Question: The serial port program attempted to print the data from the Python
Let me show you the code I used.
'''
import serial
import time
ser =serial.Serial(port="COM1",
baudrate=926100,
bytesize=serial.EIGHTBITS,
parity=serial.PARITY_NONE,
timeout=20)
ser.isOpen() ## open port
print ("Sensortag's connected Succesfully!.")
while 1:
res1 =ser.readline()
res3=res1[13:21]
time.sleep(1.0)
if res3 >=250:
print("Sensor has invalid value Please wait a moment.")
elif res3 < 250 & res3>=200:
print("The user's movements are abnormal. Please check.")
else:
print("The user Your movements are normal.")
print(res3)
'''
First of all, what I want is to print numbers in a program and see if they exceed a certain range.But here's the problem.
'''
Traceback (most recent call last):
File "C:\Users\SEOI\AppData\Local\Programs\Python\Python37-32\kkkk.py", line 37, in <module>
if res3 >=250: ## 3).When UART outputs a value, it outputs the required parts
TypeError: '>=' not supported between instances of 'bytes' and 'int'
'''
In the following questions, you have identified an error because the value i can receive in the program is not numeric
However, it is not possible to know how ''b'' should remove the part from the part that is output from the file
We used sliding to solve the following problem, but ''b'' as shown in the picture has been output.
I'll attach the picture to the printout section of 'B' mentioned above.

++)I just checked, and I can't see the image of B in the right direction, so I'll leave it in writing.
b'0253.787'
b'0261.909'
b'0268.000'
b'0263.939'
b'0261.909'
b'0259.878'
b'0257.848'
b'0255.818'
b'0253.787'
b'0290.333'
b'0282.212'
b'0276.121'
b'0270.030'
b'0265.969'
b'0263.939'
b'0261.909'
b'0259.878'
b'0261.909'
b'0263.939'
b'0261.909'
b'0259.878'
b'0257.848'
b'0255.818'
b'0253.787'
b'0300.484'
b'0485.242'
b'0633.454'
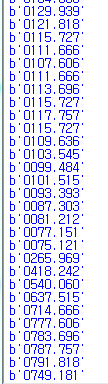
Answer: '''
b'... '
'''
Is python's way of representing a string of bytes. The error is telling you that you can't use '>=' to compare bytes and an integer.
You need to convert your byte strings to integers before that line. There is an easy way of doing this, as pointed out by DeepSpace
'''
integer = float(res3)
'''